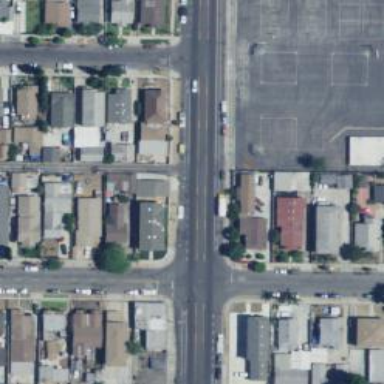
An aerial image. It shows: Alley classified as service road.